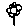
Label: flower